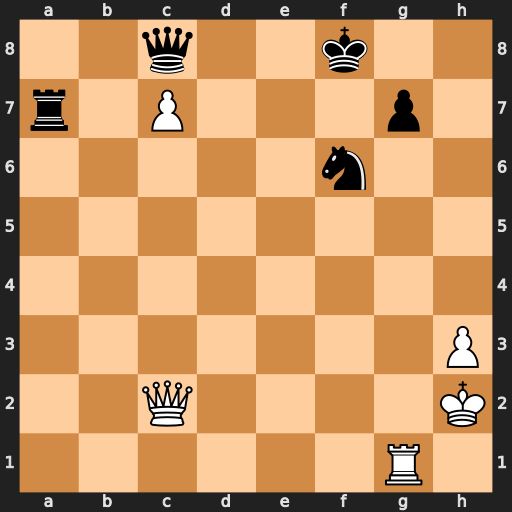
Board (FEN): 2q2k2/r1P3p1/5n2/8/8/7P/2Q4K/6R1
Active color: w
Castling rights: -
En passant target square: -
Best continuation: Qc5+ Kg8 Qxa7